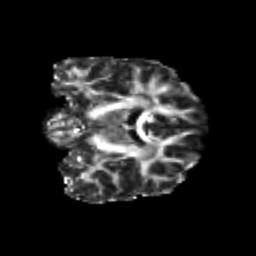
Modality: FA
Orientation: coronal
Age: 20
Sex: male
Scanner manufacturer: siemens
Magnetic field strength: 3 T
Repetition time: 3.5 s
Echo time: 0.113 s